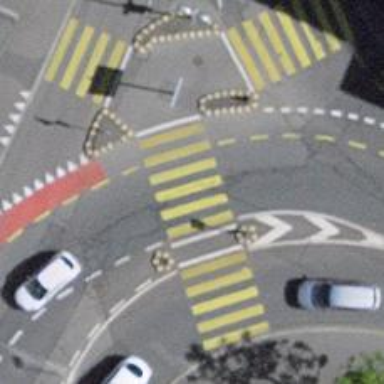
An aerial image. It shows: Marked zebra crossing on the road.